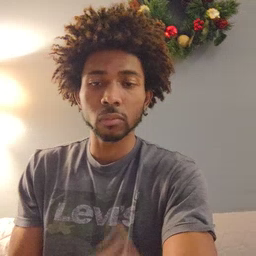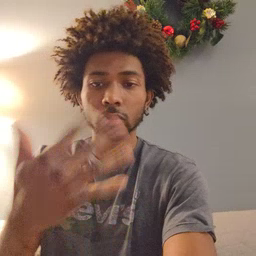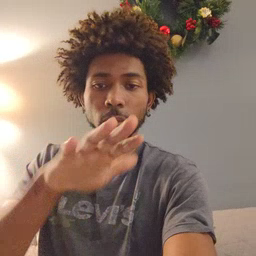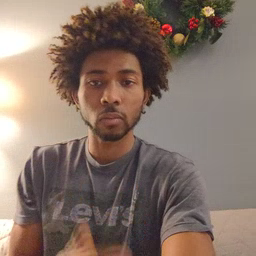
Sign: mitten